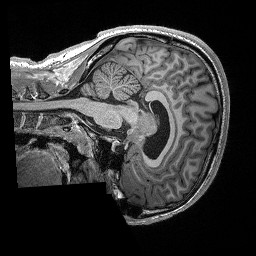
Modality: T1w
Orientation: sagittal
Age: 22
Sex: male